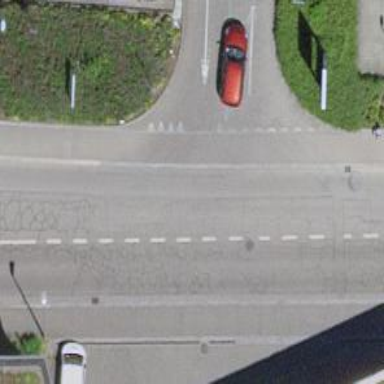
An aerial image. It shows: Tertiary road.